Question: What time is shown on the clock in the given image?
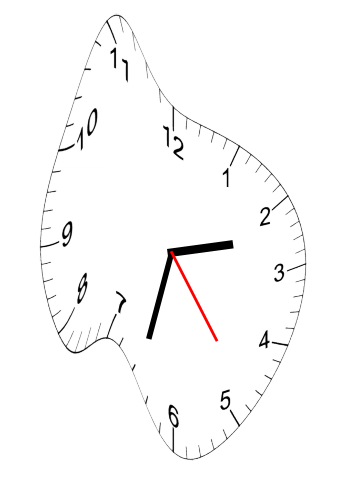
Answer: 02:32:24